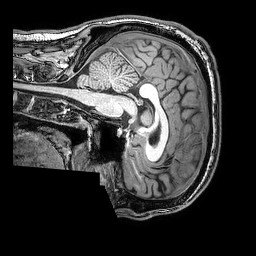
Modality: T1w
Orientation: sagittal
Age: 29
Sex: male
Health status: healthy